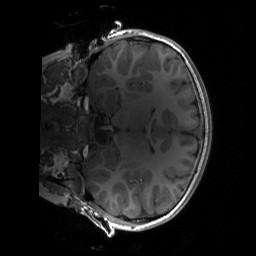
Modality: T1w
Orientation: coronal
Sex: male
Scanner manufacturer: siemens
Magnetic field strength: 3 T
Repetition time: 1.9 s
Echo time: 0.00243 s